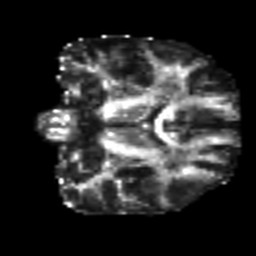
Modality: FA
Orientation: coronal
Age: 52
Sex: male
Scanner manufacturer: siemens
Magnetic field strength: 3 T
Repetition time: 7.3 s
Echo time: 0.087 s